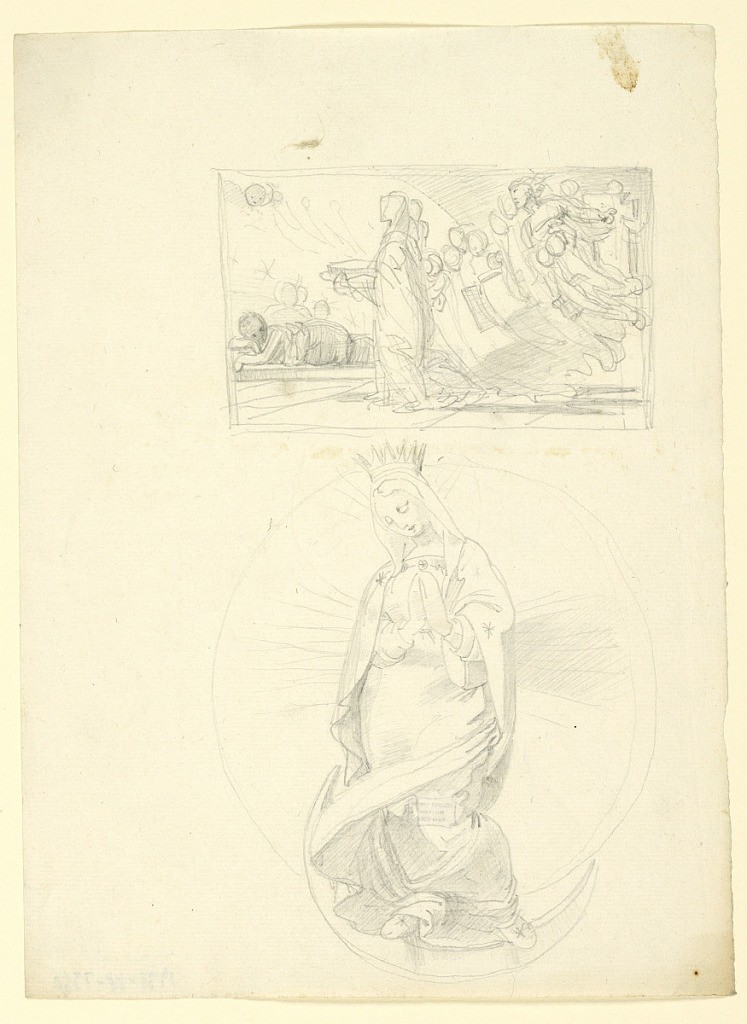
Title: A Dream; Virgin on a Crescent
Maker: Fortunato Duranti, Italian, 1787 - 1863
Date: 1825-1850
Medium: Graphite on paper
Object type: Drawing
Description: Above, a sleeping figure, approached by a hooded draped figure of a woman, attended by a host of others, rising as they move along. Below - the full-length figure of the Virgin, standing on a crescent moon.